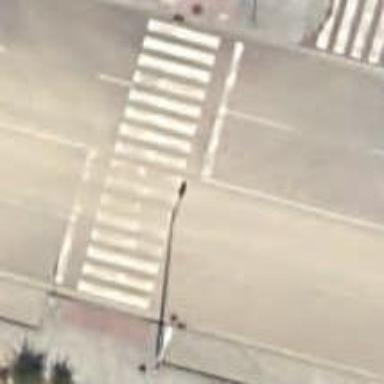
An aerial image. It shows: Zebra crossing on the road.